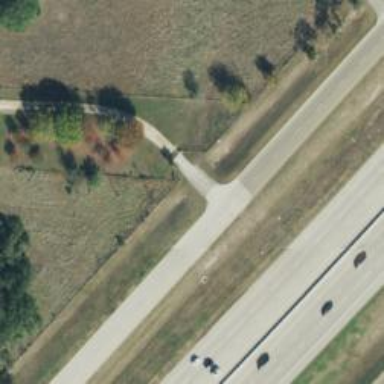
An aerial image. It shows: Asphalt road of tertiary classification with frontage road.